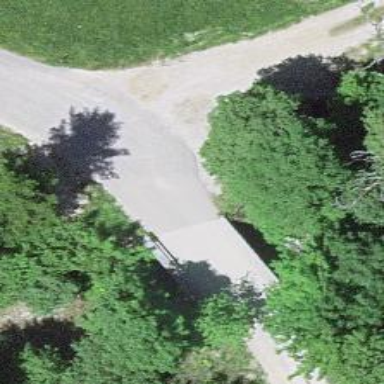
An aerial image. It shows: Paved unclassified road on bridge.